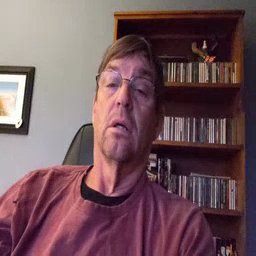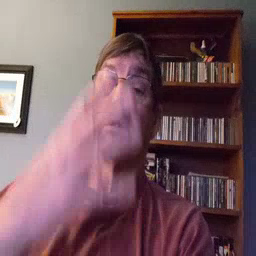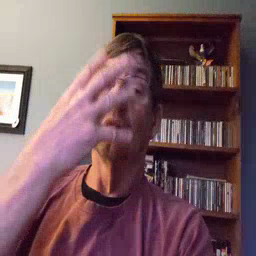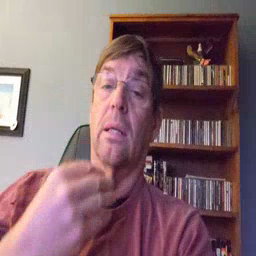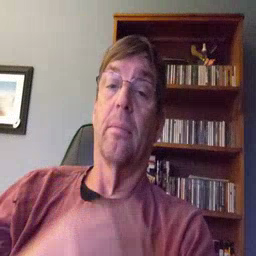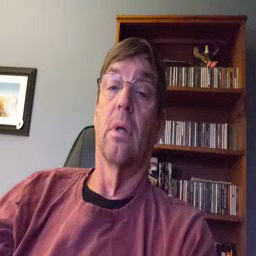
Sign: sleep